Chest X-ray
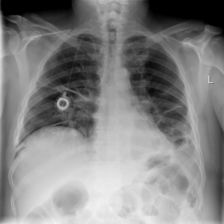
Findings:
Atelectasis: negative
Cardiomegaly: negative
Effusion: negative
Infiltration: negative
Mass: negative
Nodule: negative
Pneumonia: negative
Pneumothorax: negative
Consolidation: negative
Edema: negative
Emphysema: negative
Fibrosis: negative
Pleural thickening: negative
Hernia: negative